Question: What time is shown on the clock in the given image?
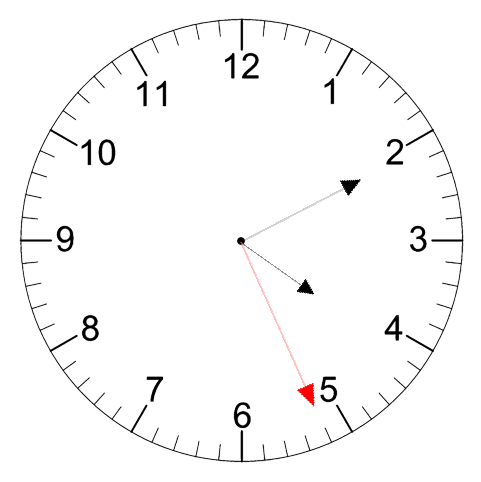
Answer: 04:10:26